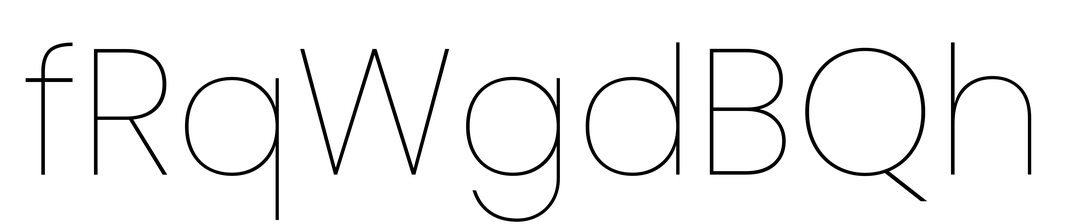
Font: Poppins-Thin